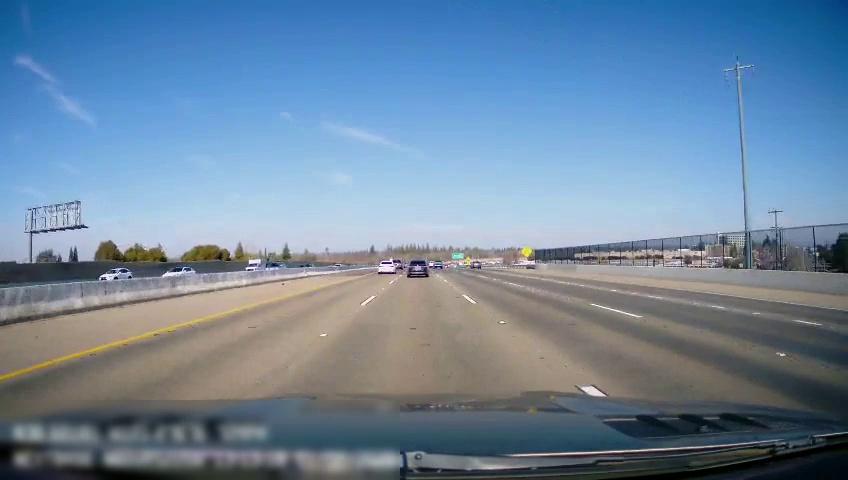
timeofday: Day
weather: Sunny
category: Vehicles | Car
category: Vehicles | Car
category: Vehicles | Car
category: Vehicles | Truck
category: Vehicles | Car
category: Drivable Space
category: Vehicles | Car
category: Vehicles | Truck
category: Vehicles | SUV
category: Vehicles | Car
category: Vehicles | Car
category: Lanes | Alternate Lane
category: Lanes | Alternate Lane
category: Lanes | Alternate Lane
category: Lanes | Current Lane
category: Lanes | Current Lane
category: Lanes | Alternate Lane
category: Traffic | Signs
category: Traffic | Signs